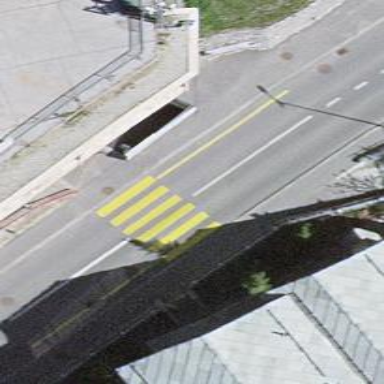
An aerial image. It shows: Marked uncontrolled road crossing.